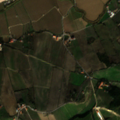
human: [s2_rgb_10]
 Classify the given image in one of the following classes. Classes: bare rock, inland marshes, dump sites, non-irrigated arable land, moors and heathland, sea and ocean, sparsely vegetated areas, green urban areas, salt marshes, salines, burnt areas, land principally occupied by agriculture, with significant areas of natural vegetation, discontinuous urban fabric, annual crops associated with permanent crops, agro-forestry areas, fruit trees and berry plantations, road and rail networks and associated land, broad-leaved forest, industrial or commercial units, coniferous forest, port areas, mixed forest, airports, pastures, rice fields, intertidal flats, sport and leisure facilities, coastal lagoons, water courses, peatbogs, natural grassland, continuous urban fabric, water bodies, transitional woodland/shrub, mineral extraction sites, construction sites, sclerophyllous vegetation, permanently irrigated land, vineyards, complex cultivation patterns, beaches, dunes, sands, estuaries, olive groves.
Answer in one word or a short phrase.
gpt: vineyards, land principally occupied by agriculture, with significant areas of natural vegetation